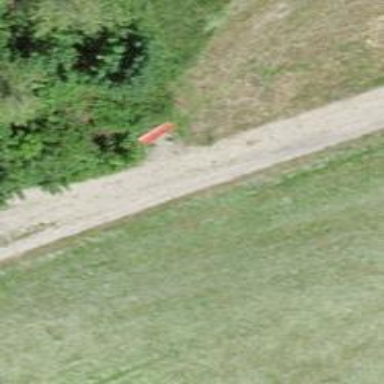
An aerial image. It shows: Bench for seating.